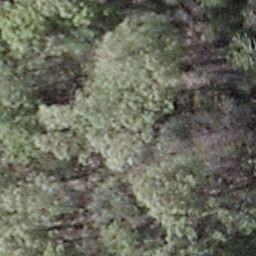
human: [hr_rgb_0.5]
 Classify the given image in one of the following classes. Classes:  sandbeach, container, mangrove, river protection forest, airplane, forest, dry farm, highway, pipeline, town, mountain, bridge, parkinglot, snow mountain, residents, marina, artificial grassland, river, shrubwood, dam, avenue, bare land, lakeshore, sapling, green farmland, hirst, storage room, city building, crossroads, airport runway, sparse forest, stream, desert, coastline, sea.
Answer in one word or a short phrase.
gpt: shrubwood